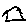
Label: house